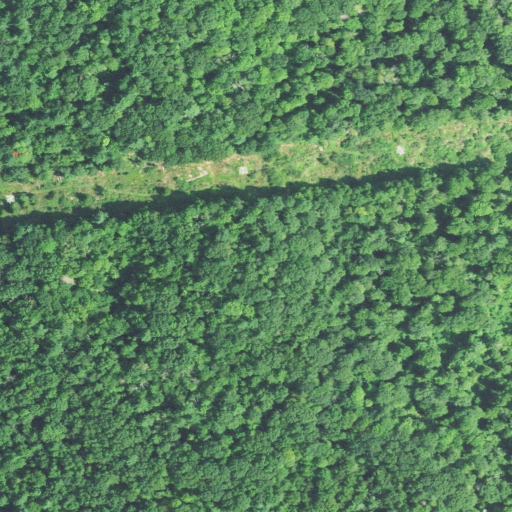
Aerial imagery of mountain in Connecticut named Falls Mountain containing mixed forest, deciduous forest, and evergreen forest